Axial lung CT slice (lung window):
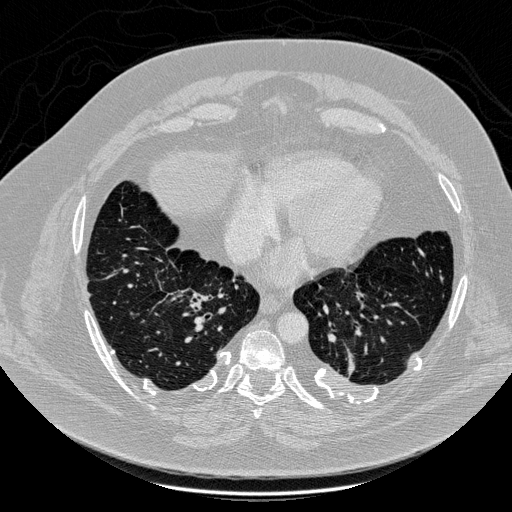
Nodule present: no